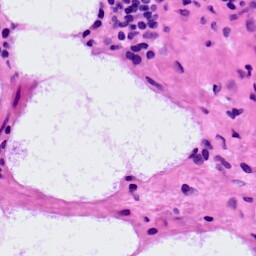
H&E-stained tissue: LymphNode